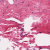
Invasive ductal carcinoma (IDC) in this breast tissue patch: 0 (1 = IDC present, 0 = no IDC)